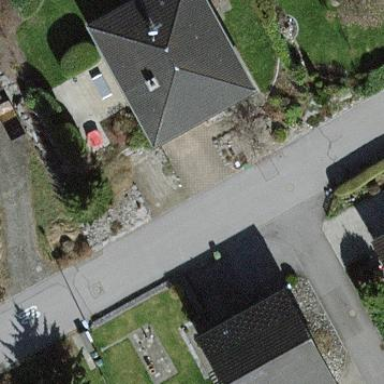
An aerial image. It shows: Detached building.